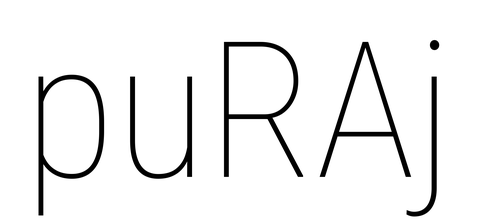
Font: Roboto_Condensed_Thin